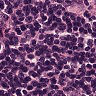
Metastatic tissue present: no